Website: lowes
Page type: order-tracking
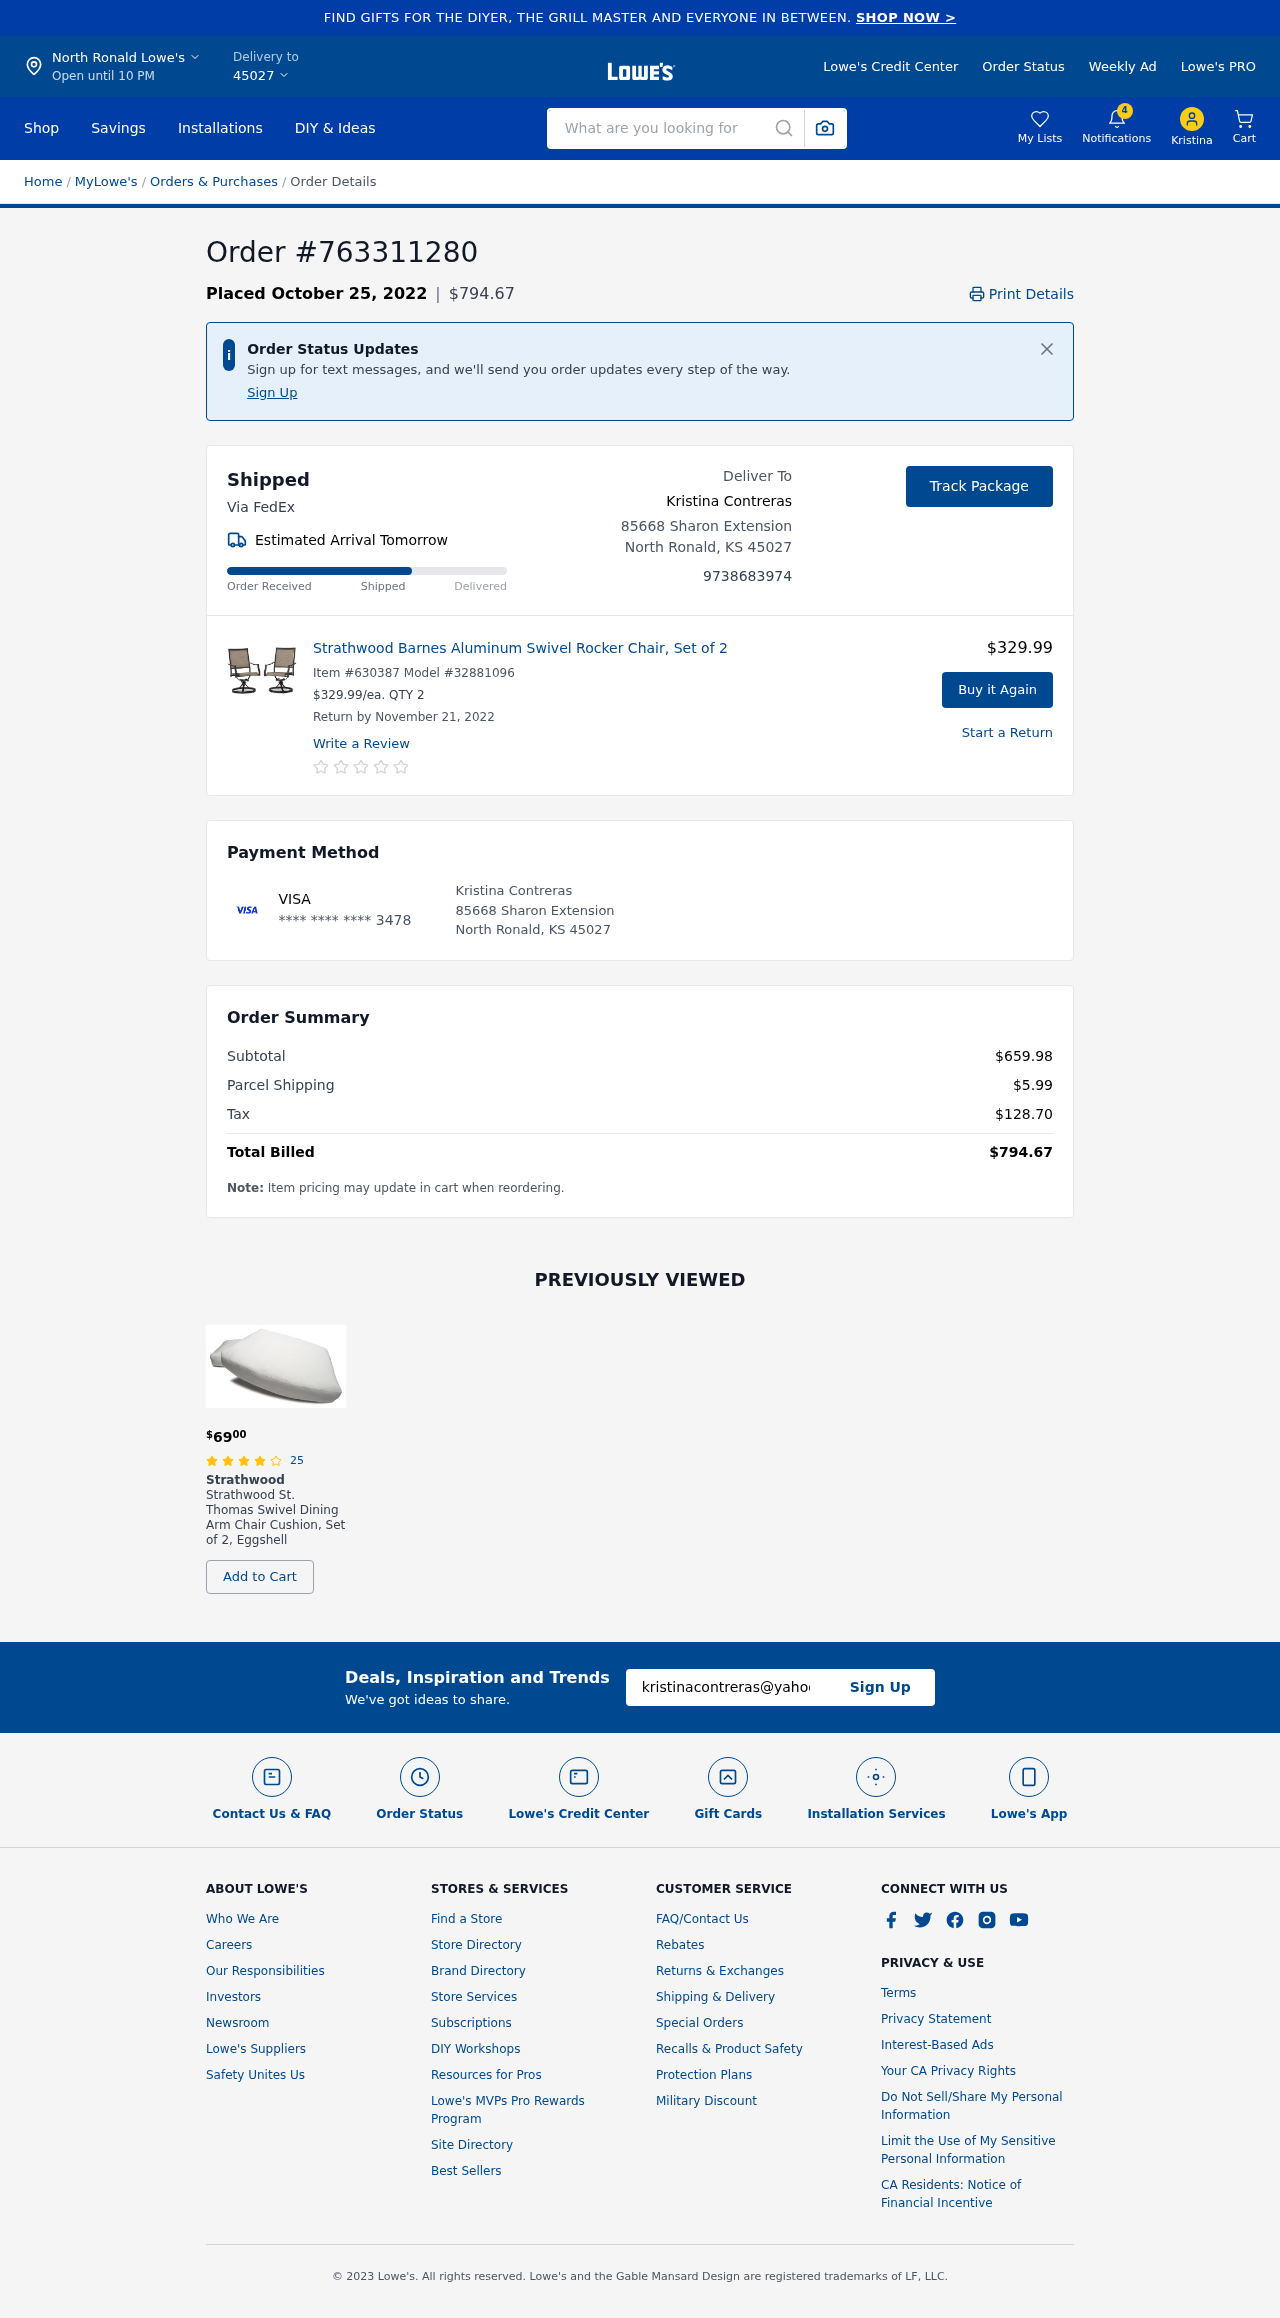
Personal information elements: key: PII_CARD_LAST4
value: **** **** **** 3478
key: PII_CARD_TYPE
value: VISA
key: PII_CITY
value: North Ronald Lowe's
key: PII_CITY
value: North Ronald
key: PII_CITY_STATE_ZIP
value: North Ronald, KS 45027
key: PII_EMAIL
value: kristinacontreras@yahoo.com
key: PII_FIRSTNAME
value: Kristina
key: PII_FULLNAME
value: Kristina Contreras
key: PII_PHONE
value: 9738683974
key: PII_POSTCODE
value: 45027
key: PII_STREET
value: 85668 Sharon Extension
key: PII_FULLNAME2
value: Kristina Contreras
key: PII_STATE_ABBR
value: KS
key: PII_POSTCODE_FULL
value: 45027
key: PII_CITY_STATE
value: North Ronald, KS
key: PII_POSTCODE_NUMERIC
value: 45027
Product elements: key: PRODUCT1_NAME
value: Strathwood Barnes Aluminum Swivel Rocker Chair, Set of 2
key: PRODUCT1_PRICE
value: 329.99
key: PRODUCT1_QUANTITY
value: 2
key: PRODUCT2_BRAND
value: Strathwood
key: PRODUCT2_NAME
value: Strathwood St. Thomas Swivel Dining Arm Chair Cushion, Set of 2, Eggshell
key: PRODUCT2_NUM_RATINGS
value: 25
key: PRODUCT2_PRICE
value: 69
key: PRODUCT2_RATING
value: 4.3
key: PRODUCT1_ITEM
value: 630387
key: PRODUCT1_MODEL
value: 32881096
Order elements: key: ORDER_ID
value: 763311280
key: ORDER_DATE
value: Placed October 25, 2022
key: ORDER_TOTAL
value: $794.67
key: ORDER_DELIVERY_DATE
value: Estimated Arrival Tomorrow
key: ORDER_RETURN_BY_DATE
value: Return by November 21, 2022
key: ORDER_SUBTOTAL
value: $659.98
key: ORDER_SHIPPING_COST
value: $5.99
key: ORDER_TAX
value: $128.70
Search elements: key: HEADER_SEARCH
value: What are you looking for
Other elements: key: NOTIFICATION_COUNT
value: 4